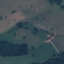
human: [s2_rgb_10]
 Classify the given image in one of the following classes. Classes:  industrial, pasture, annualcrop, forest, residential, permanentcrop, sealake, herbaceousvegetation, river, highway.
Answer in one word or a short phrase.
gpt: Pasture